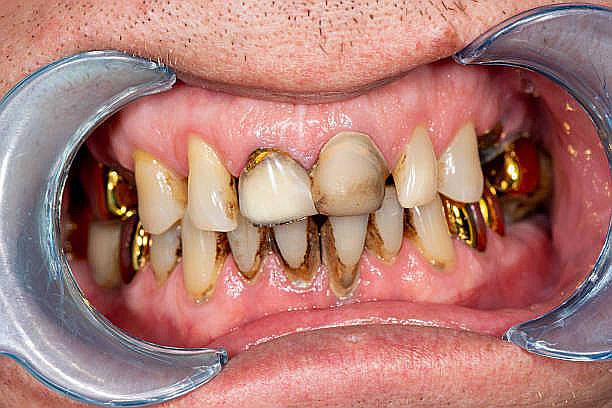
Condition: Calculus